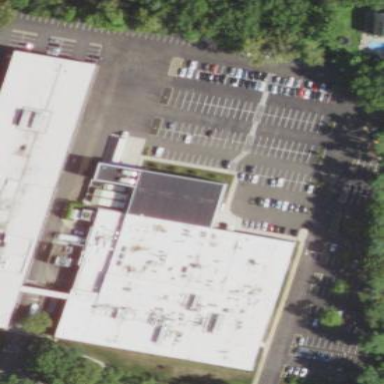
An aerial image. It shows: Parking area.